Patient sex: F
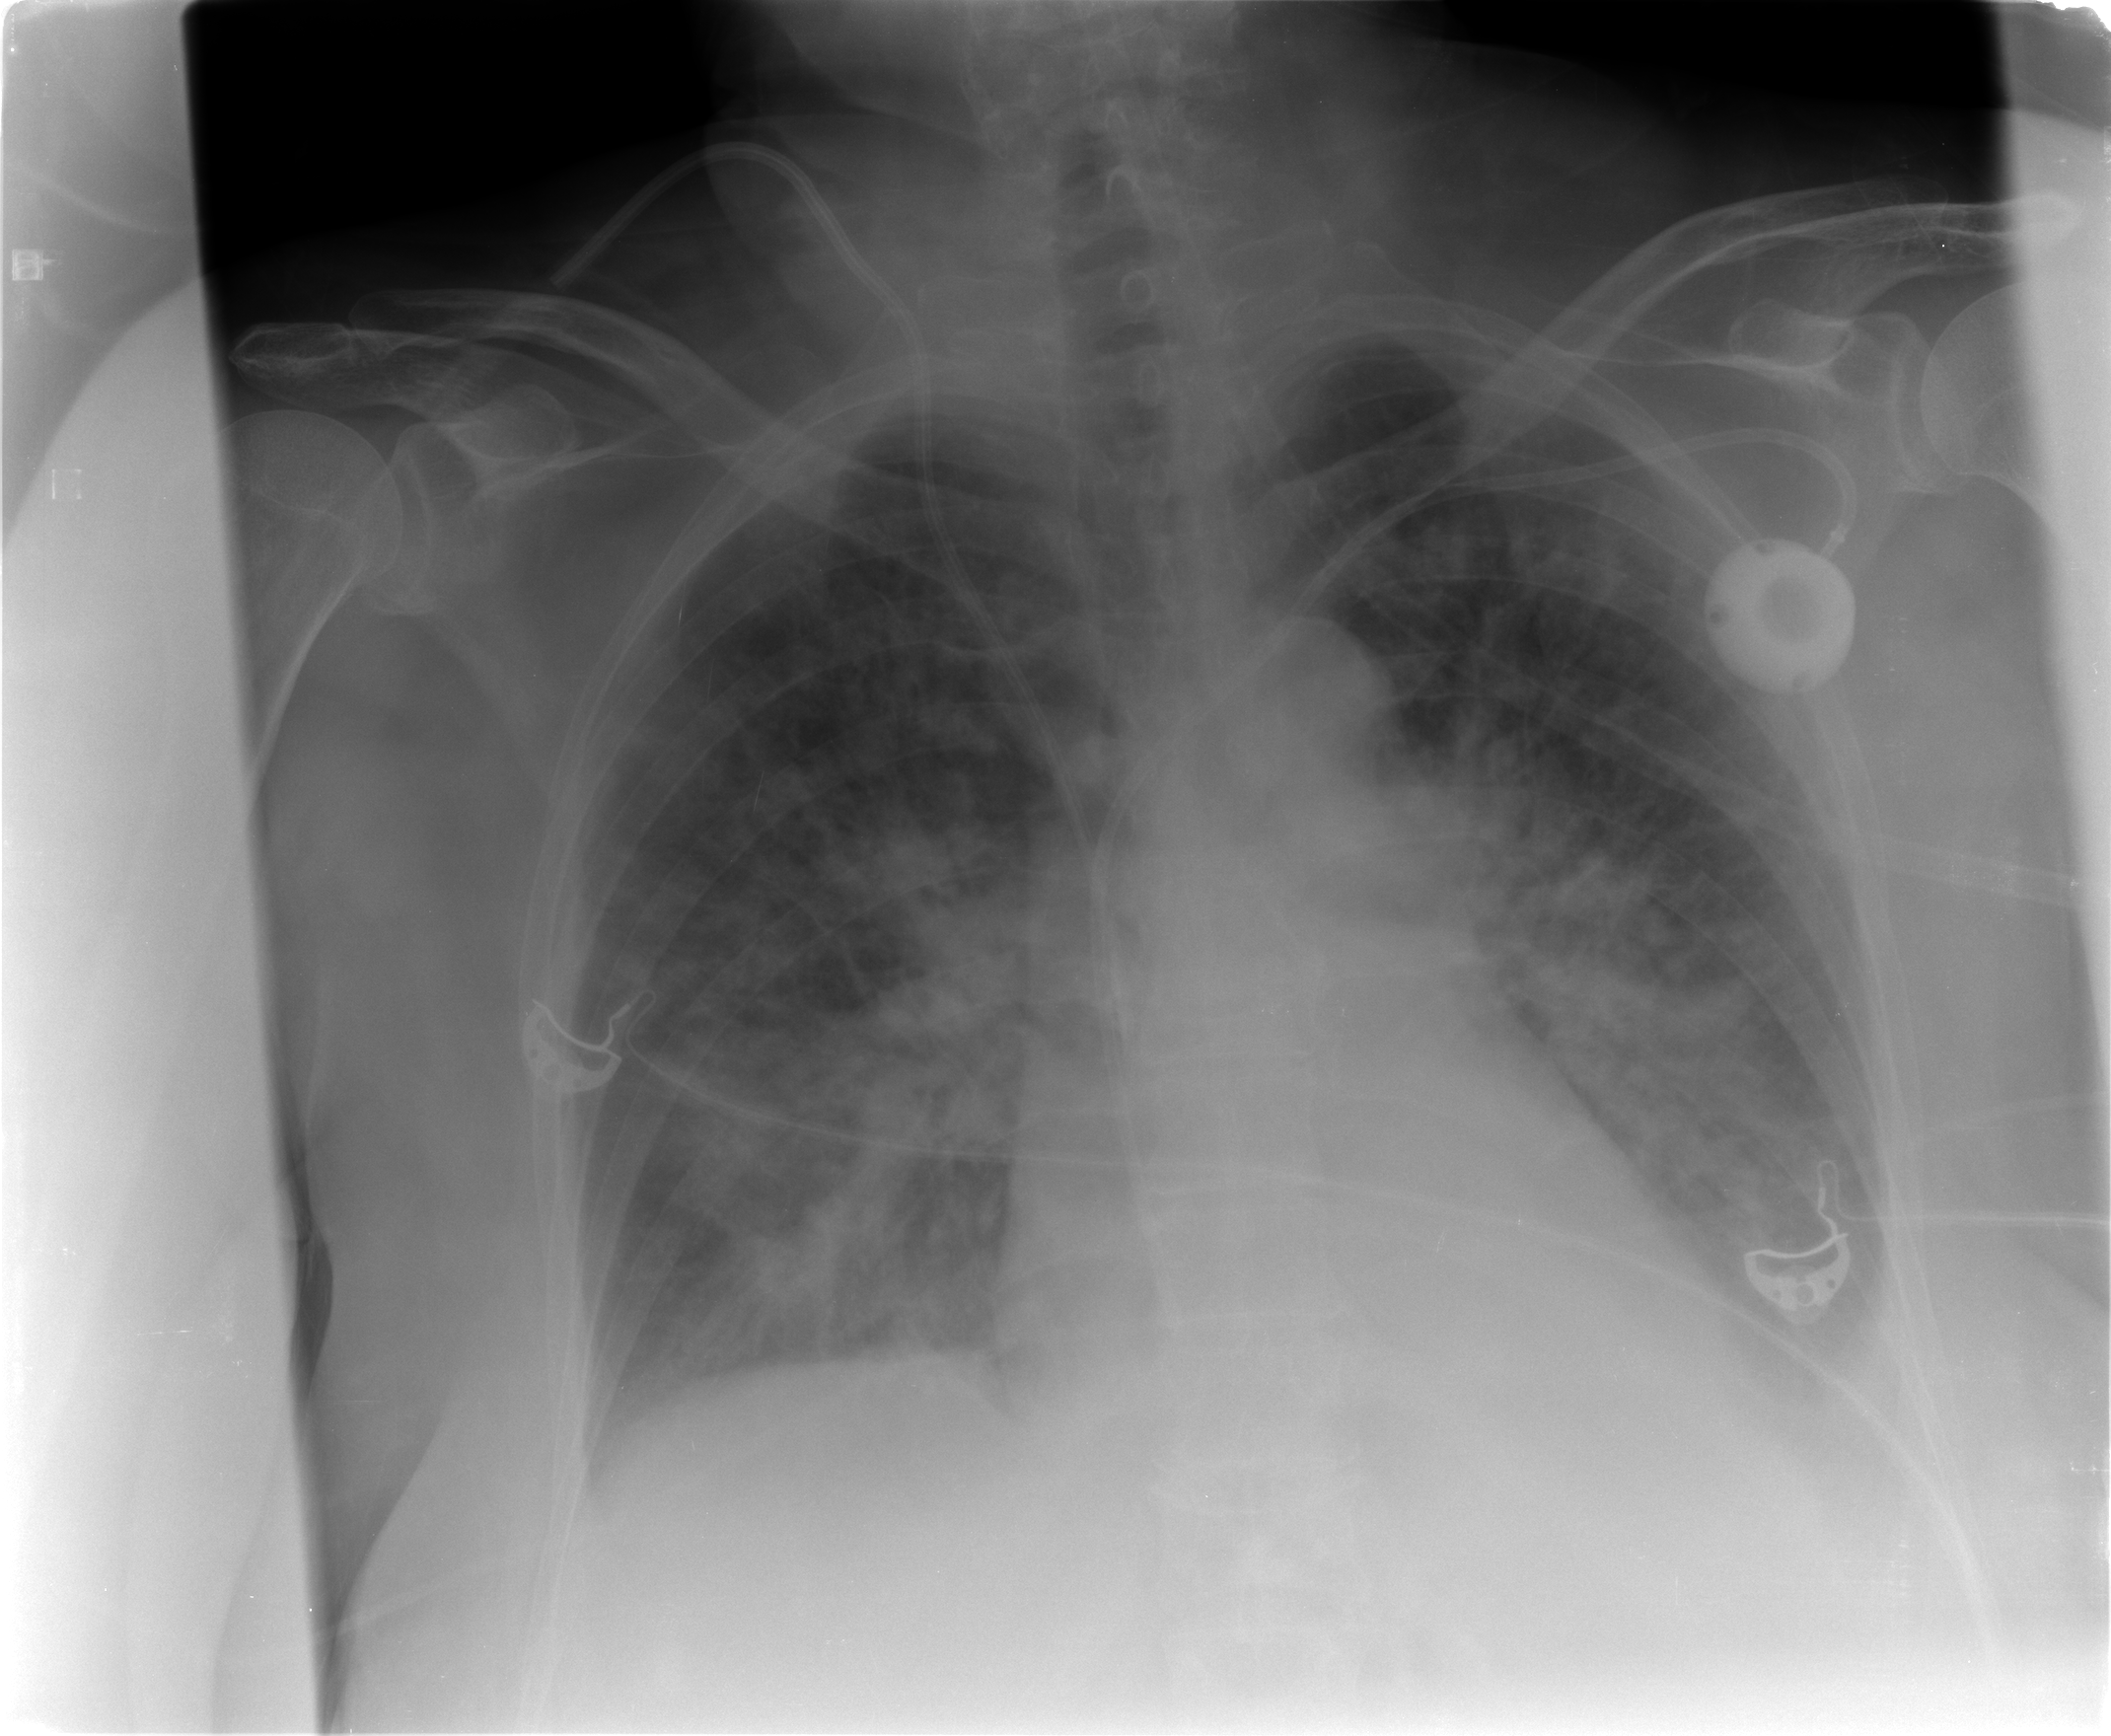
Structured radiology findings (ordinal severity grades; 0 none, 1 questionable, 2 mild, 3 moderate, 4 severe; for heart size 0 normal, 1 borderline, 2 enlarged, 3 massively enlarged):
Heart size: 0
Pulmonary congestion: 3
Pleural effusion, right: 2
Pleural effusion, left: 2
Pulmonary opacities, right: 3
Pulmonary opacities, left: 3
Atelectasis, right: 2
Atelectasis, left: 2